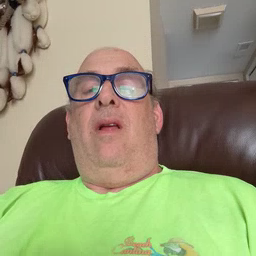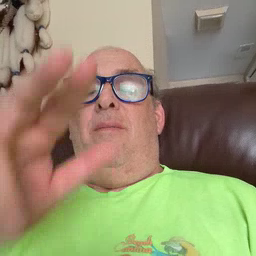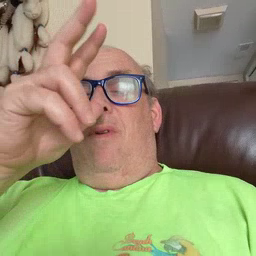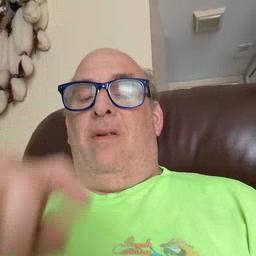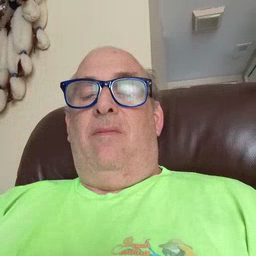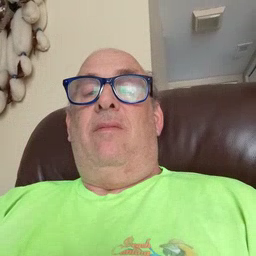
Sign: bug